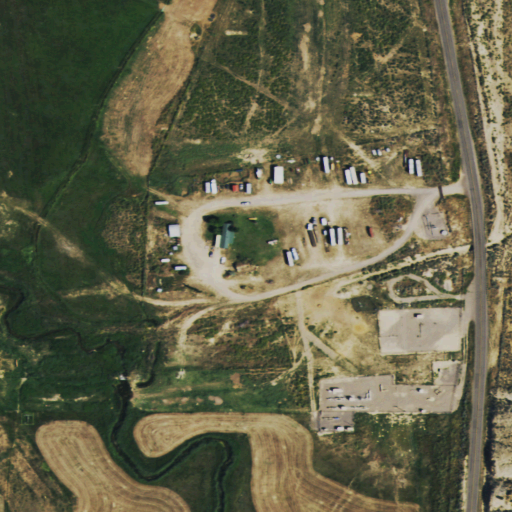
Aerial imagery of valley in Colorado named Dudley Gulch containing shrub, pasture, low intensity development, medium intensity development, and open development